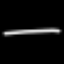
Label: line